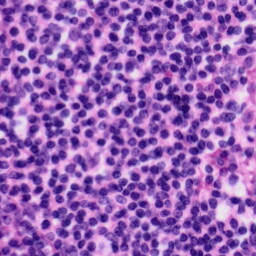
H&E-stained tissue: Tonsil